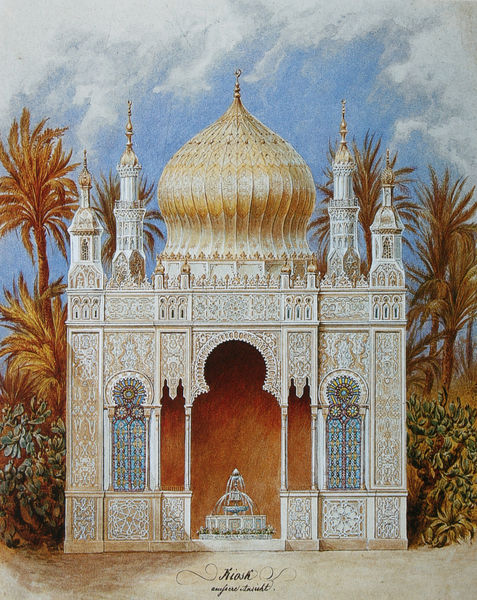
Titel: Erstes Projekt eines (maurischen) Kiosks für den Wintergarten über dem Festsaalbau der Münchner Residenz, Außenansicht
Künstler: Franz Seitz
Schlagwörter: baum, blau, gemälde, himmel, wasser, weiß, wolken, bäume, gelb, grün, braun, bunt, fenster, glas, orange, schwarz, säulen, zeichnung, dach, gebäude, park, rot, weg, wolke, beige, muster, ornament, architektur, spitze, natur, strauch, busch, büsche, boden, gold, frontal, brunnen, turm, springbrunnen, schrift, ansicht, bogen, fassade, platz, kuppel, ornamente, verzierung, palme, palmwedel, wedel, tor, zinnen, zwiebel, eingang, offen, moschee, orient, orientalisch, türmchen, türme, palast, asien, titel, text, kiosk, pracht, glasmalerei, palmen, fontäne, tempel, pavillon, zierde, filigran, indien, sultan, pfalnzen, aufriss, beschriftet, kuppeldach, quelle, glass, prächtig, maurisch, indisch, hufeisenbogen, buddha, buddhistisch, goldkuppel, sprinbrunnen, mahal, zwibelkuppel, prachvoll, incien, maurischer kiosk, springbogen, minatette